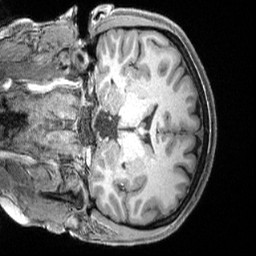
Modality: T1w
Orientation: coronal
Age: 29
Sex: female
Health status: healthy
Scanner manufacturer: siemens
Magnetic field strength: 3 T
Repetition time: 2.4 s
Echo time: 0.00222 s